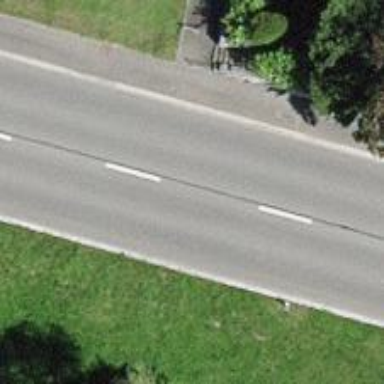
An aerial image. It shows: Secondary road.